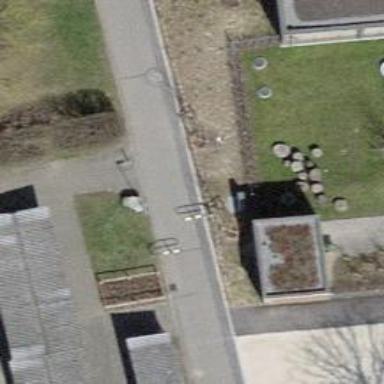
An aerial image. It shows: Cycle barrier.